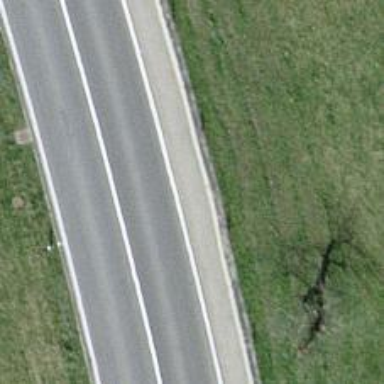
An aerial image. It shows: Cycle track alongside the road.